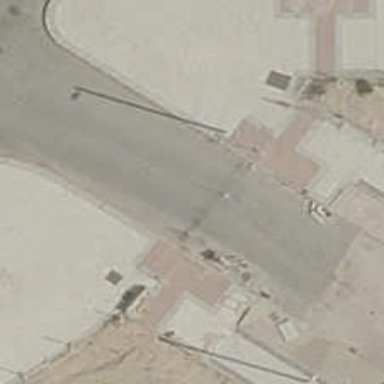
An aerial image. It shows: Uncontrolled zebra crossing on the road.